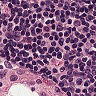
Metastatic tissue present: no